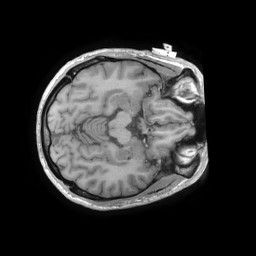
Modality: T1w
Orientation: axial
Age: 29
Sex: male
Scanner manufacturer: ge
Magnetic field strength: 3 T
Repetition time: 0.007284 s
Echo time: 0.002816 s